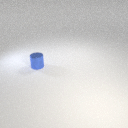
small blue metal cylinder